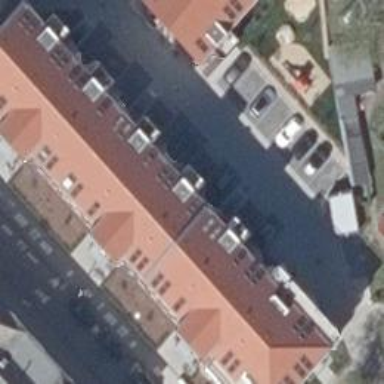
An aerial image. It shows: Cluster of apartments with hipped roofs covered in red roof tiles.